Field crop: maize
Growth stage: 2
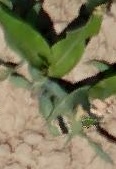
Species: maize